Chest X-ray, PA view. Patient: 69 years old, sex F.
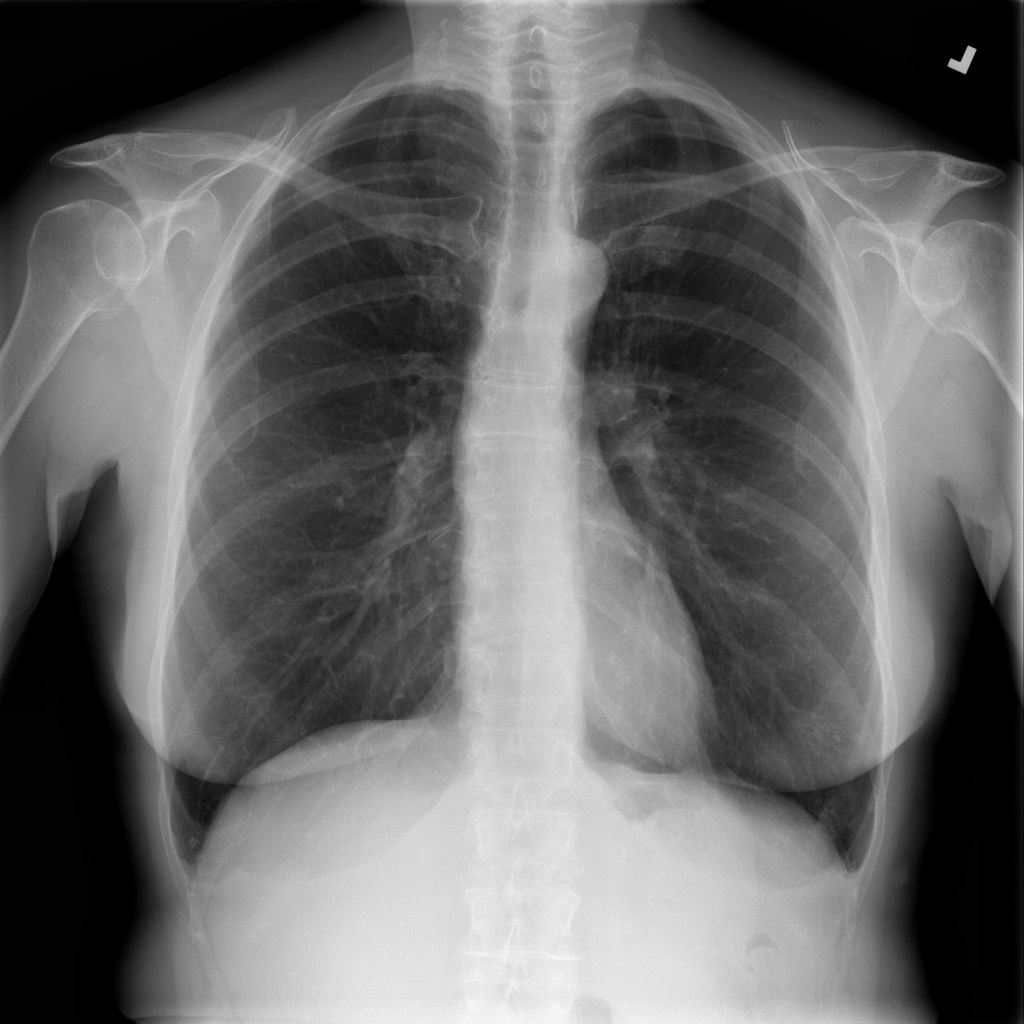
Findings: No Finding